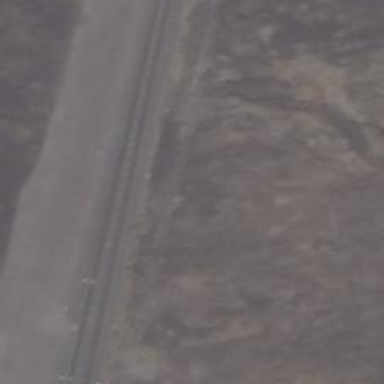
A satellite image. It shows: Trunk highway.